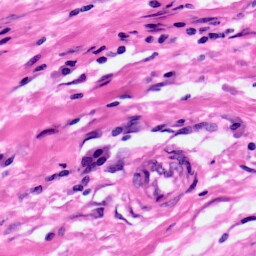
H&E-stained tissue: Pancreatic